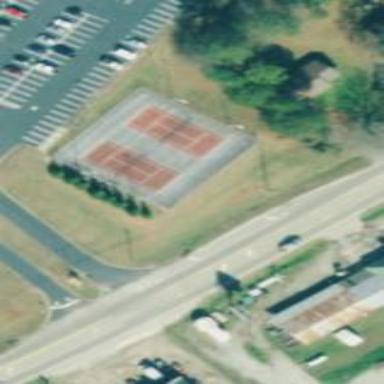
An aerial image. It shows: Tennis court on the leisure land pitch.